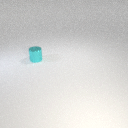
small cyan metal cylinder